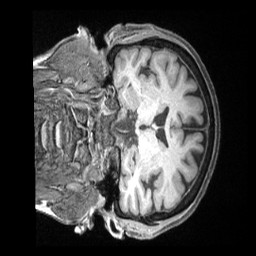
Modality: T1w
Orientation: coronal
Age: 76
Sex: female
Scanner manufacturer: siemens
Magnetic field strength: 3 T
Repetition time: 2.5 s
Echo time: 0.00222 s